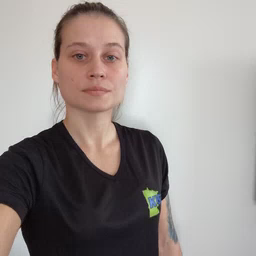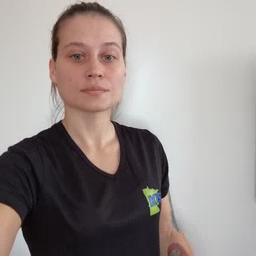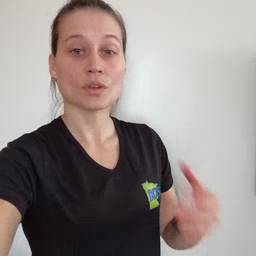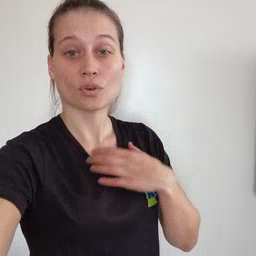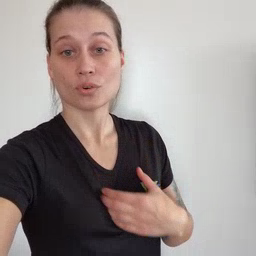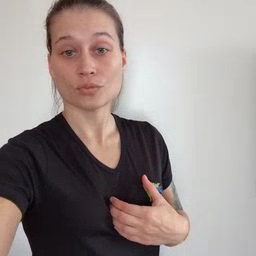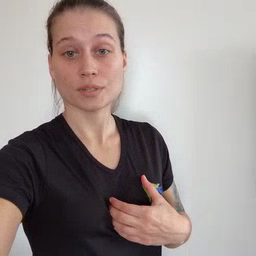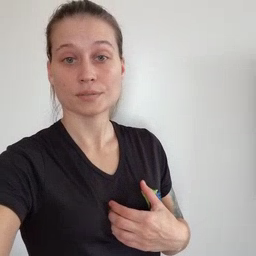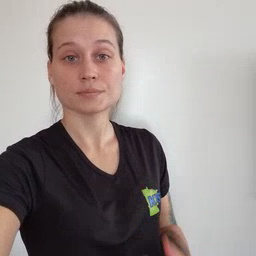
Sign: hungry